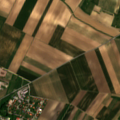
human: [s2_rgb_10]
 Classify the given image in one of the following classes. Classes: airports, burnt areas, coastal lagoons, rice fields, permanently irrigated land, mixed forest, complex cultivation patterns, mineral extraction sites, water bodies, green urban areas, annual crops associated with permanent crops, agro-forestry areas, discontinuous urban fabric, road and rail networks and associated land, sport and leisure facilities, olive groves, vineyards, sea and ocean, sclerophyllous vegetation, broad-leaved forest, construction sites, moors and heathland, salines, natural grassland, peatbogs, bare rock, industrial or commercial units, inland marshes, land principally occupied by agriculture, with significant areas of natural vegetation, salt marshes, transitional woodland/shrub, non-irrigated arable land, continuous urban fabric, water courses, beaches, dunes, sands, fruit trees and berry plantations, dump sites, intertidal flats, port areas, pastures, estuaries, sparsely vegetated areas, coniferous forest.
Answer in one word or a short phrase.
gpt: discontinuous urban fabric, non-irrigated arable land, complex cultivation patterns